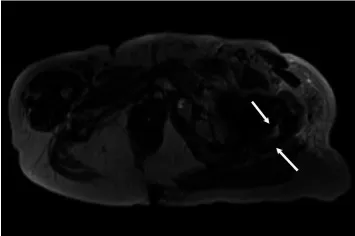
Near the trochanter major (4.1 cm x 2.1 cm x 6.4 cm, arrows).
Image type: radiology (mri)